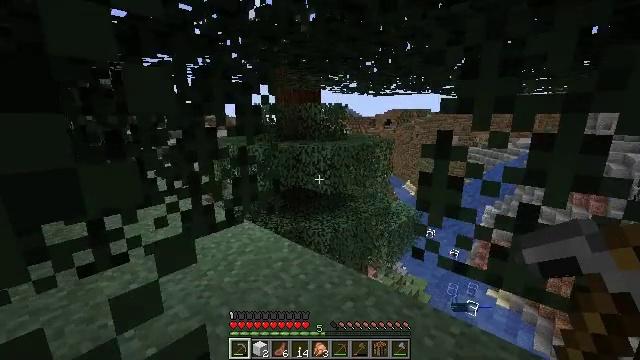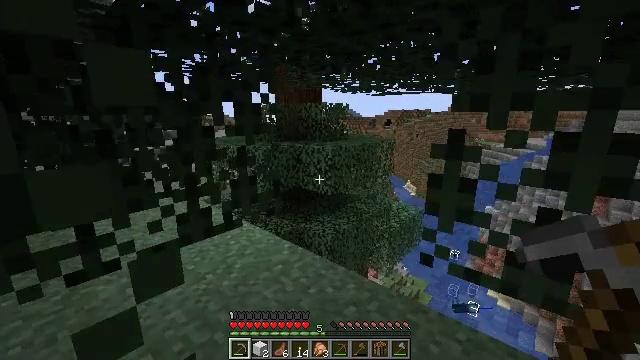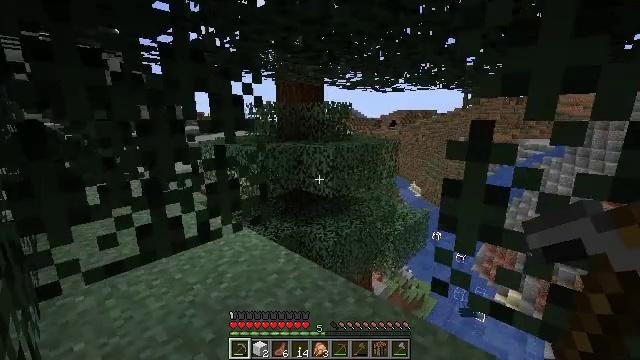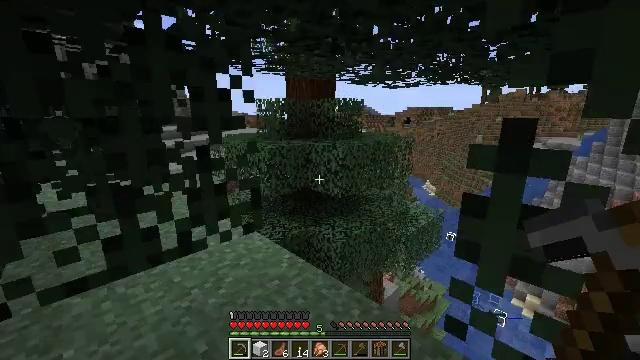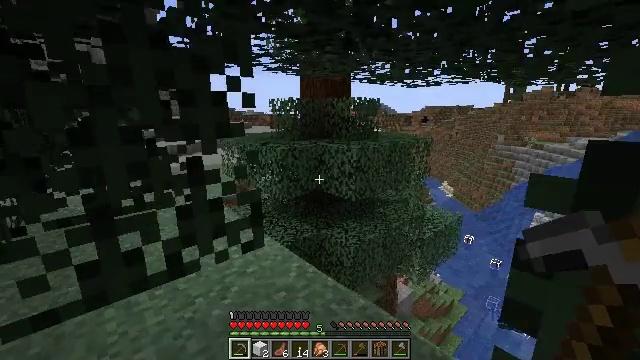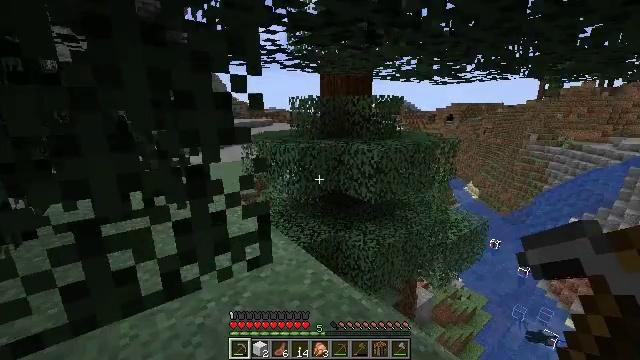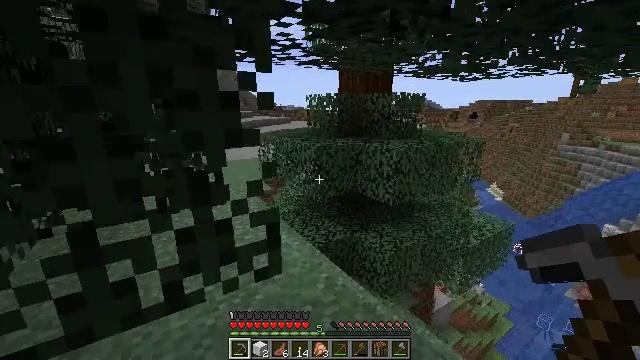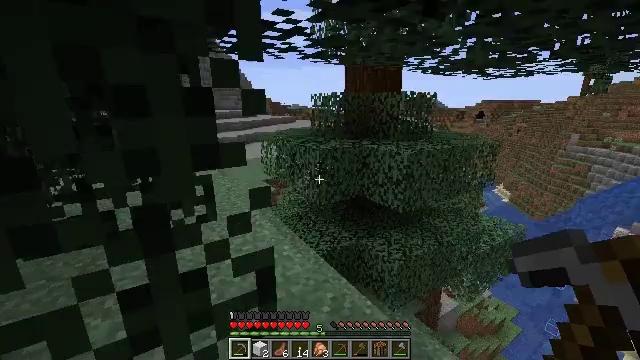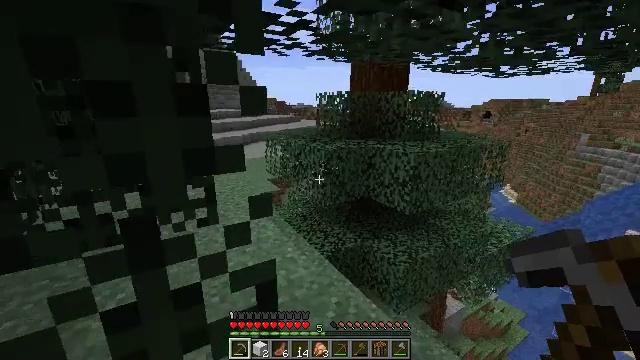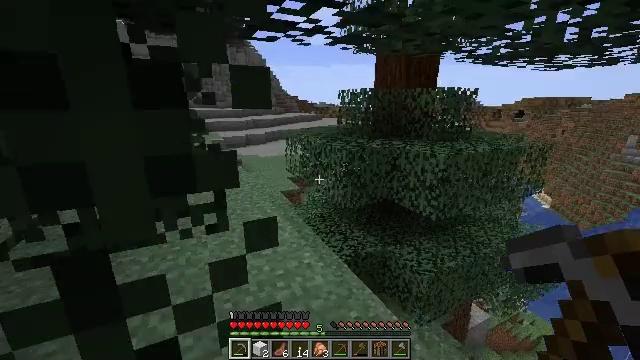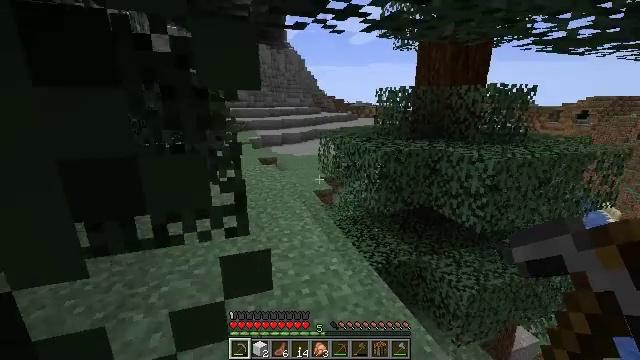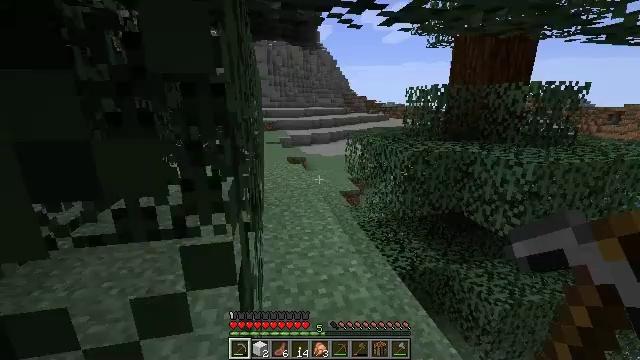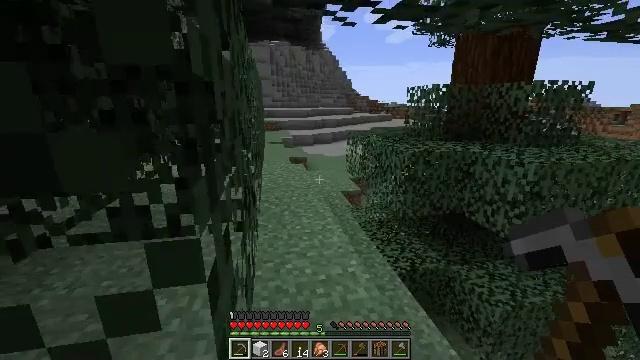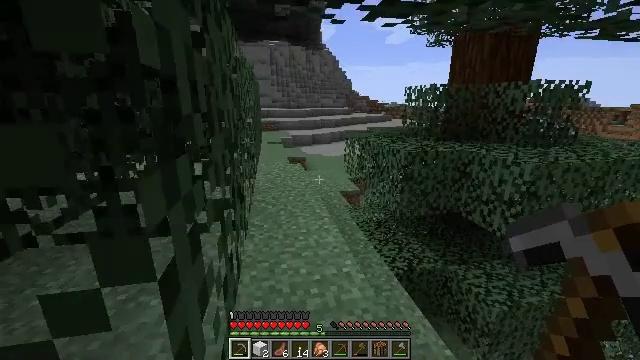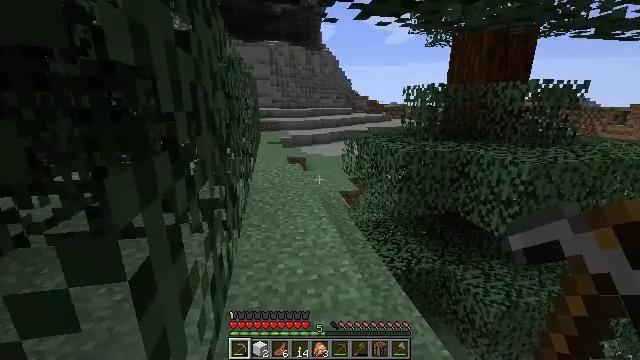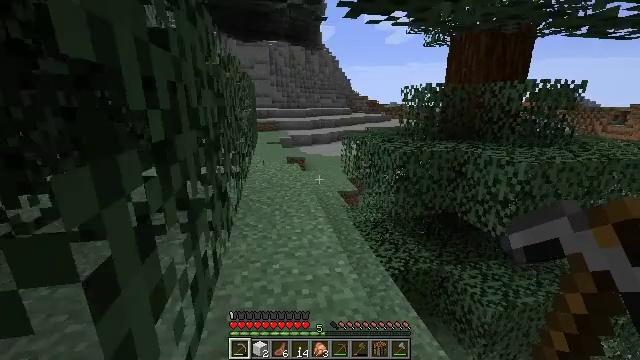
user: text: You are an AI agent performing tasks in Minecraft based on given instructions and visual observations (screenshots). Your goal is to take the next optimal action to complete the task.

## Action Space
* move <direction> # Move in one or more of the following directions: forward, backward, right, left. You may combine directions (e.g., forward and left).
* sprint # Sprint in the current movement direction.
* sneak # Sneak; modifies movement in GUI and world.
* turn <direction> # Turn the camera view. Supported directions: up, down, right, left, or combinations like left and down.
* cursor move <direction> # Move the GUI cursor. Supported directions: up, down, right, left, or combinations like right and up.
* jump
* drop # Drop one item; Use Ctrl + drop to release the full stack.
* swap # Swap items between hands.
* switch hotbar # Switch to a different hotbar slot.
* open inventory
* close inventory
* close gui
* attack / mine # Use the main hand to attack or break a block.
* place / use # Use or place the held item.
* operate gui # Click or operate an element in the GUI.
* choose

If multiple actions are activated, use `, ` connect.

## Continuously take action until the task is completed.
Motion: motion action
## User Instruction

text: Mine the pumpkin from the ground.
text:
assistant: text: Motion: move forward
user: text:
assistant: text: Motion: move forward, turn left
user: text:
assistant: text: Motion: move forward, turn left
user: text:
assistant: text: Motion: move forward, turn left
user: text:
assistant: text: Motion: move forward, turn left
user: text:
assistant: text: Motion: move forward, turn left
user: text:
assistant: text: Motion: move forward
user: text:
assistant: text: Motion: move forward, turn left
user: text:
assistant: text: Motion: move forward, turn left
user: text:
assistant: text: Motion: move forward, turn left
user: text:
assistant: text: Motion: move forward, turn left
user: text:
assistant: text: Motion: move forward
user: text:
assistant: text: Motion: move forward
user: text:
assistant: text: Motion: move forward
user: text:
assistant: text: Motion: move forward
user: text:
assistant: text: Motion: move forward
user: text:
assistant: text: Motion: move forward
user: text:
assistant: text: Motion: move forward, turn left
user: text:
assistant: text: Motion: move forward
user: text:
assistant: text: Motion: move forward, turn left
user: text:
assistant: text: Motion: move forward, turn left
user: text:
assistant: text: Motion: move forward
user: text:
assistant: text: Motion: move forward
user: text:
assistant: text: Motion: move forward
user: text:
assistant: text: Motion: move forward
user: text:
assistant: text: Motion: move forward
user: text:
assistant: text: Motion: move forward, turn left
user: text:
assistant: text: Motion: move forward, sprint, turn left
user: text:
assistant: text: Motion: move forward, sprint
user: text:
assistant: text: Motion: move forward, sprint